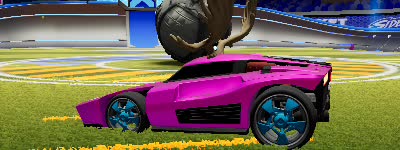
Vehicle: breakout